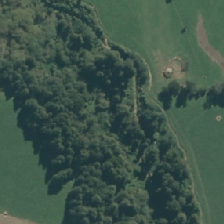
Land cover: herbaceous_freshwater_vege